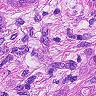
Metastatic tissue present: yes